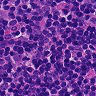
Metastatic tissue present: no